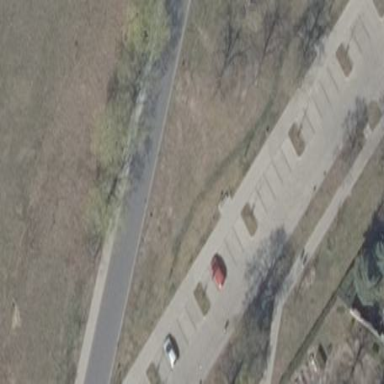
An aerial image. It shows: Parking area with asphalt surface.